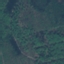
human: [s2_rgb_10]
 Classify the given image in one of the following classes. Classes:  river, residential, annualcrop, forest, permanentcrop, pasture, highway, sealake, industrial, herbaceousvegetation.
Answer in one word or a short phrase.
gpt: Forest